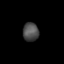
Tissue: prostate
Cell type: Epithelial cells
Senescence score: 0.3162
Nuclear area (px): 288
Mean DAPI intensity: 76.861